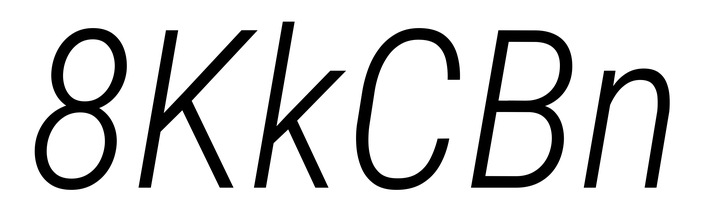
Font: Roboto-Italic_Condensed_Light_Italic